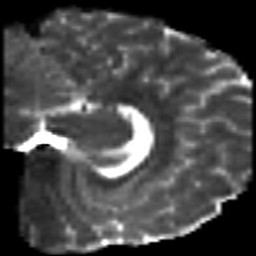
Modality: T2w
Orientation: sagittal
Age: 24
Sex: male
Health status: healthy
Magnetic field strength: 3 T
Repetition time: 7 s
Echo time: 0.0926 s